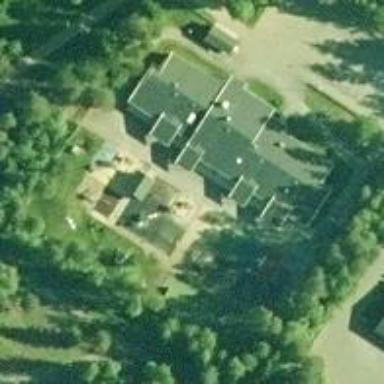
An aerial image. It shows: Kindergarten.